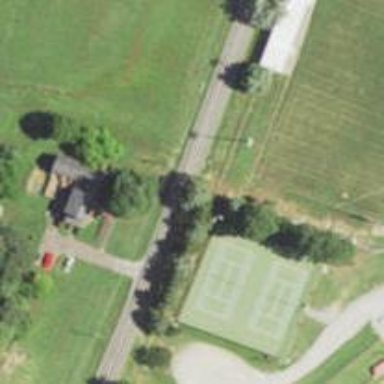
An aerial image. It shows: Tennis court on the leisure land pitch.